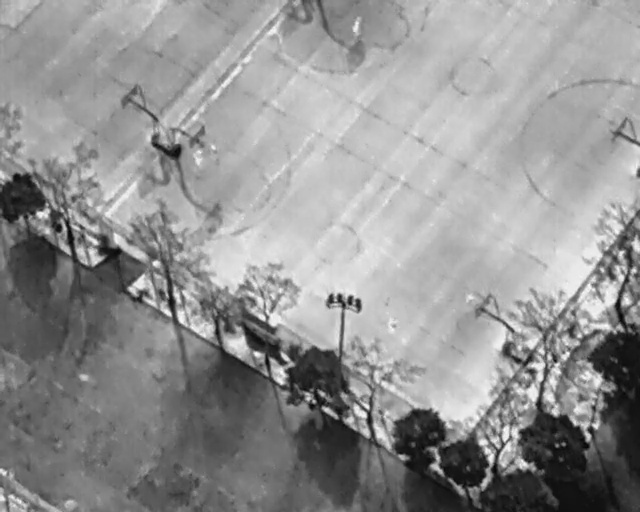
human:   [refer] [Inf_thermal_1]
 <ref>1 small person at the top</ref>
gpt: <box>[[31, 29, 34, 30, 2]]</box>

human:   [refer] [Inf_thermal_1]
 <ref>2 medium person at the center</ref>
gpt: <box>[[29, 29, 32, 31, 2], [59, 62, 62, 63, 2]]</box>